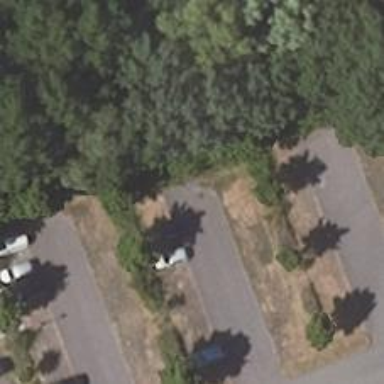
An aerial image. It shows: Parking aisle designated as service road.